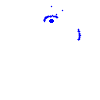
Particle: kaon